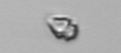
Label: Heterocapsa_rotundata